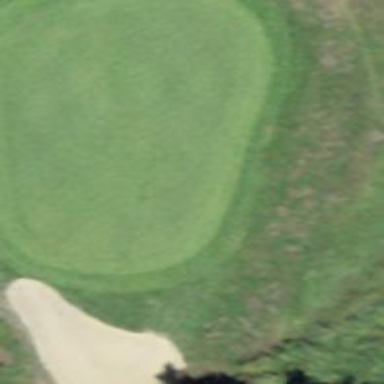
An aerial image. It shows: Picturesque green golfing area with grass land use.